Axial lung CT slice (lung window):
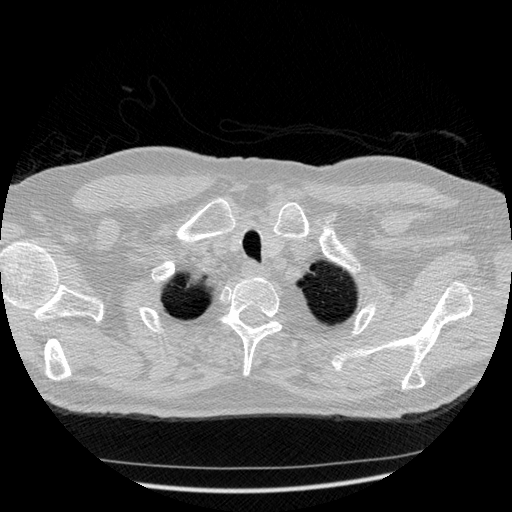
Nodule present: no